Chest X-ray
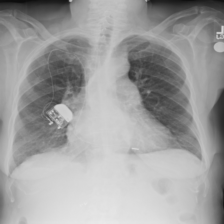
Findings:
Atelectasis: negative
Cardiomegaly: positive
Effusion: negative
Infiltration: negative
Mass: negative
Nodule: negative
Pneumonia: negative
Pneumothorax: negative
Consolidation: negative
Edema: negative
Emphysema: positive
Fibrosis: negative
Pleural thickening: negative
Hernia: negative